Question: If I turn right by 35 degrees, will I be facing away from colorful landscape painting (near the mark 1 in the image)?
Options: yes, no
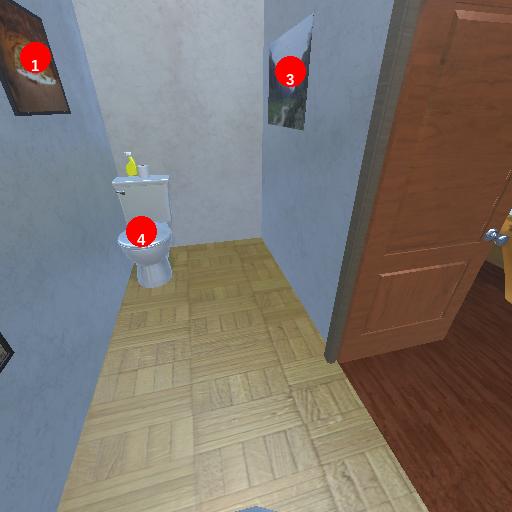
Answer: yes